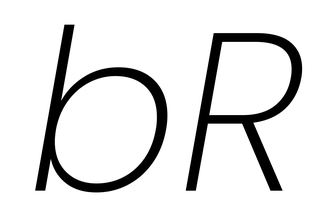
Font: Poppins-ExtraLightItalic